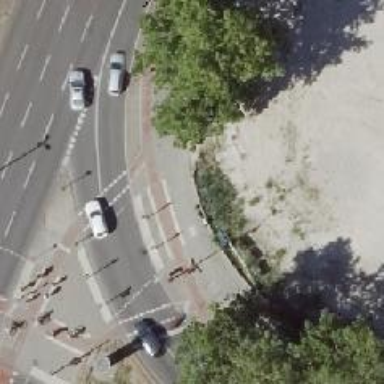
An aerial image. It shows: Footway with traffic signals at crossing.